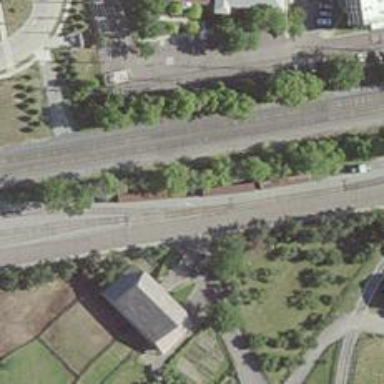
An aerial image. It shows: Preserved railway.